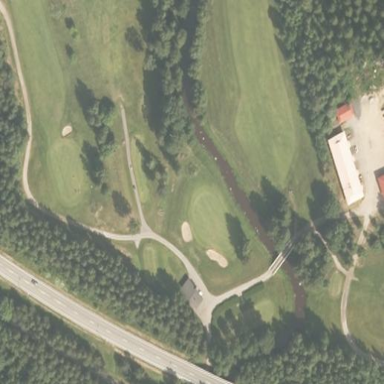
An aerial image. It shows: Rough area on grassy golf course.